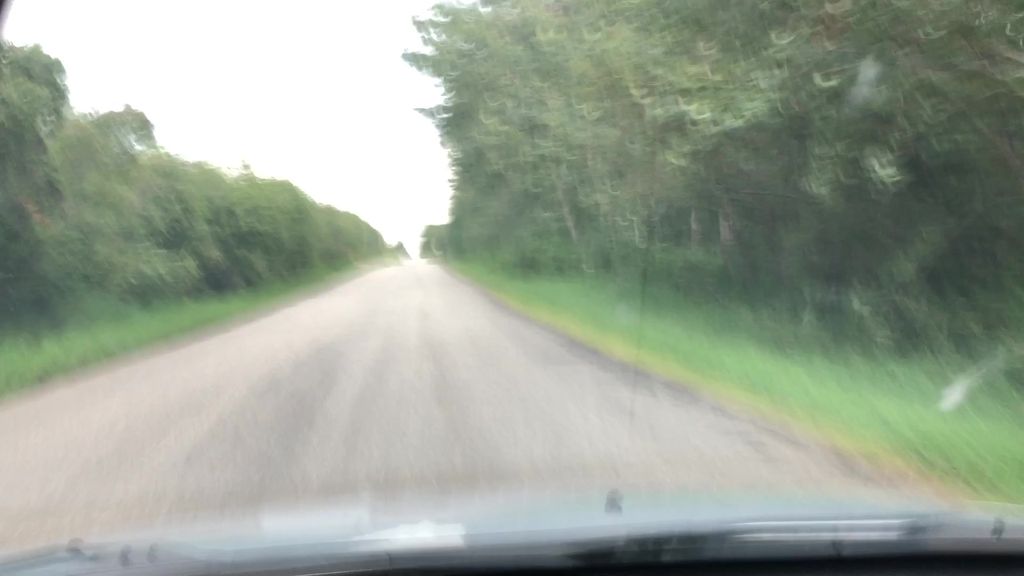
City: edmonton